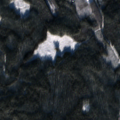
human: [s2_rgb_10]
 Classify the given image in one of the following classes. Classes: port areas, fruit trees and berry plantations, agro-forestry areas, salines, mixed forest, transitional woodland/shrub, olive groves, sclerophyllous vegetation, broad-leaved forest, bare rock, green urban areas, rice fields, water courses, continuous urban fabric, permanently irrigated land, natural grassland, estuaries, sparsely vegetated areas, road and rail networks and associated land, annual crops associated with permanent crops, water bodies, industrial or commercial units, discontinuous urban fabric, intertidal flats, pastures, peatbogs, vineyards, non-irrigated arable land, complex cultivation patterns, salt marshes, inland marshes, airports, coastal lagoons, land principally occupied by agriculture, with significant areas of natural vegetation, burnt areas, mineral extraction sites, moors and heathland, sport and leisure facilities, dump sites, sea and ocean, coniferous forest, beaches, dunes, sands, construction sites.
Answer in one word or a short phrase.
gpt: coniferous forest, mixed forest